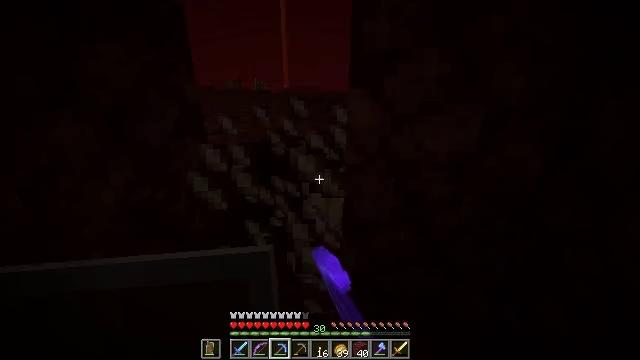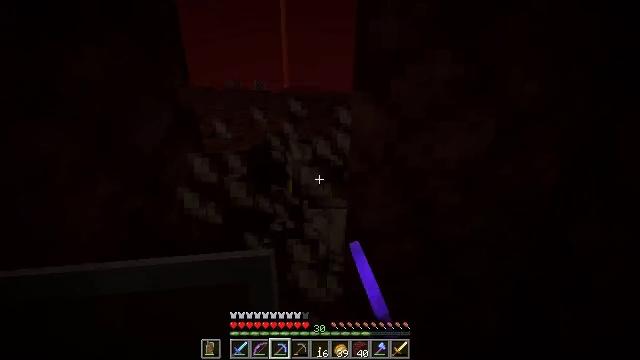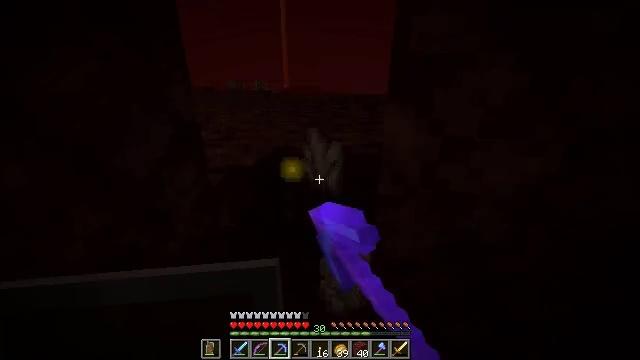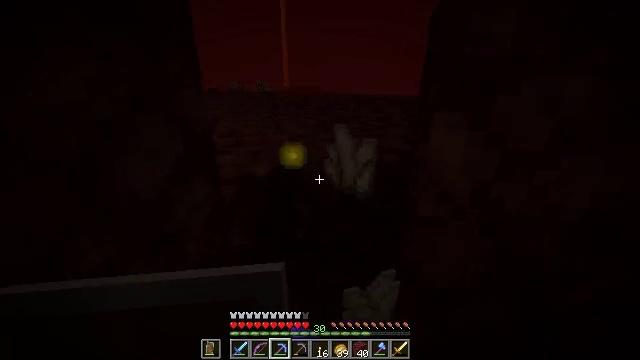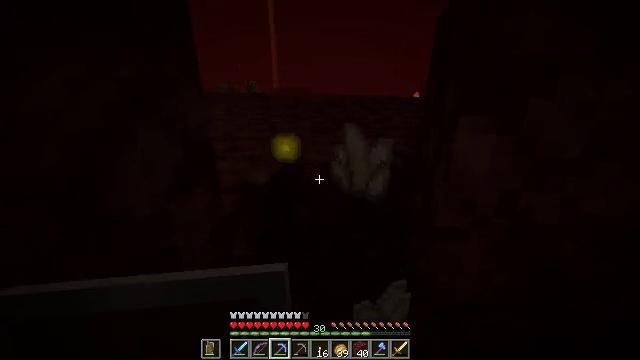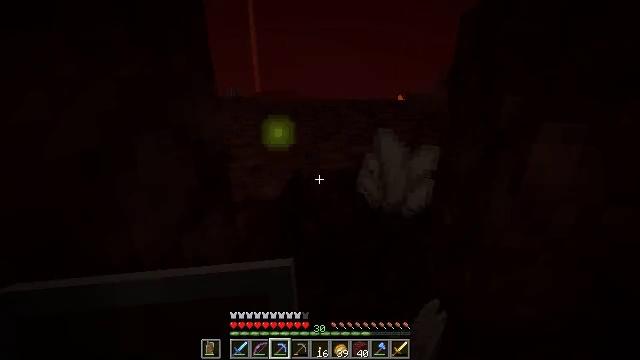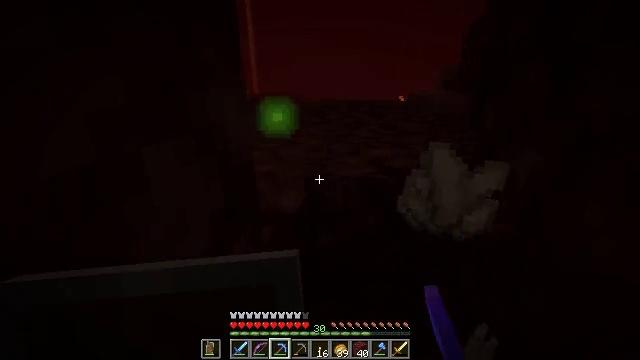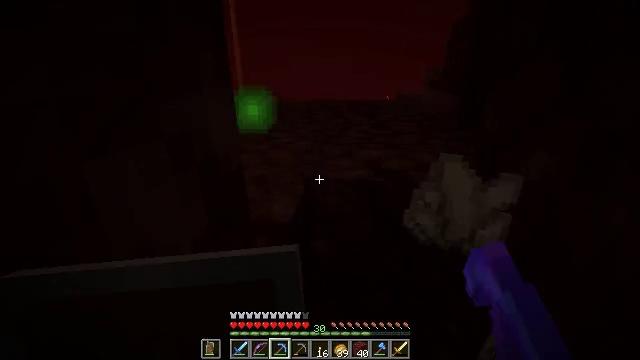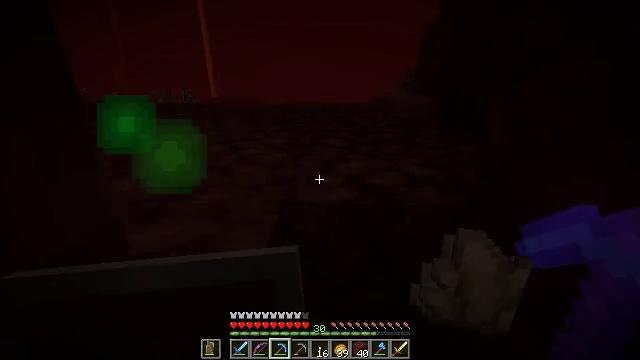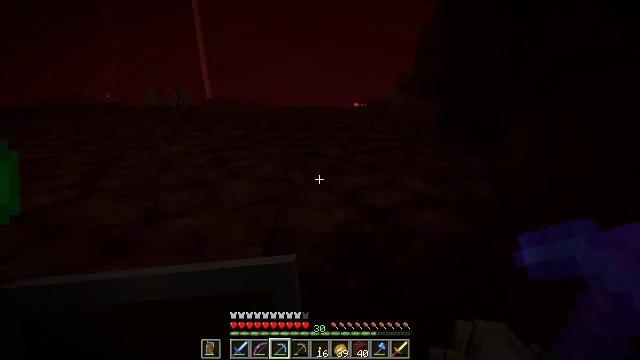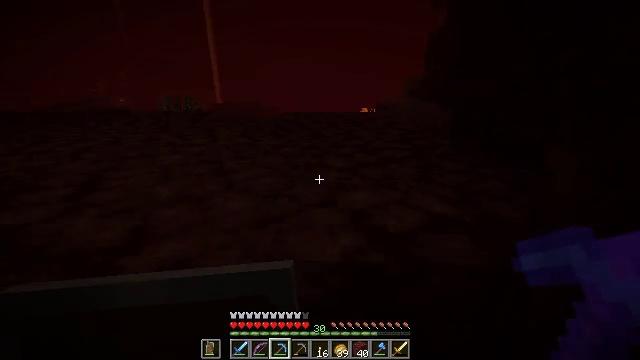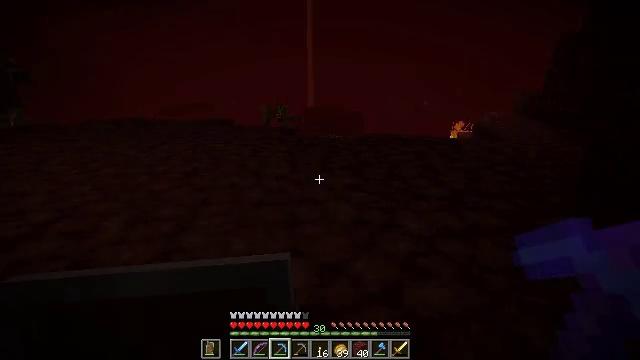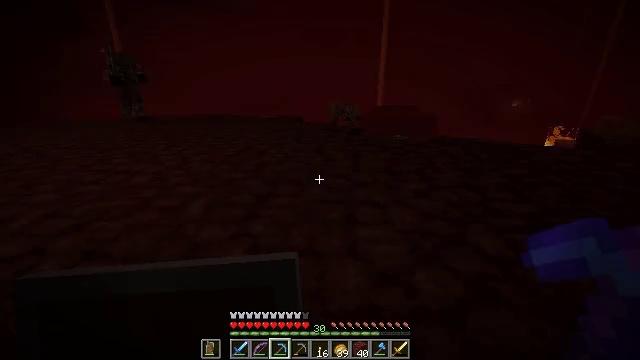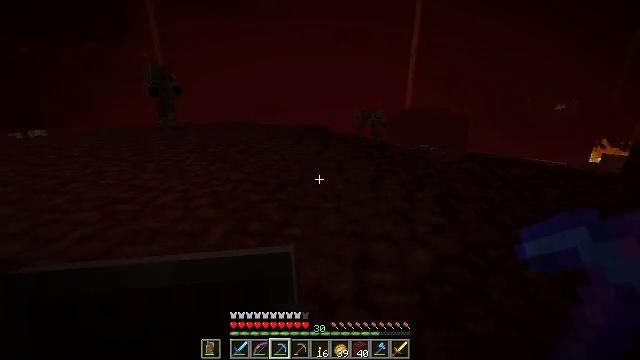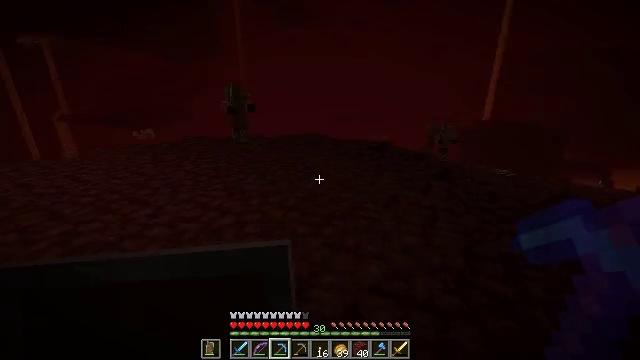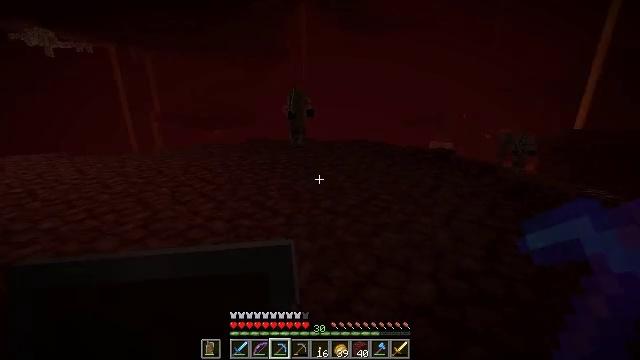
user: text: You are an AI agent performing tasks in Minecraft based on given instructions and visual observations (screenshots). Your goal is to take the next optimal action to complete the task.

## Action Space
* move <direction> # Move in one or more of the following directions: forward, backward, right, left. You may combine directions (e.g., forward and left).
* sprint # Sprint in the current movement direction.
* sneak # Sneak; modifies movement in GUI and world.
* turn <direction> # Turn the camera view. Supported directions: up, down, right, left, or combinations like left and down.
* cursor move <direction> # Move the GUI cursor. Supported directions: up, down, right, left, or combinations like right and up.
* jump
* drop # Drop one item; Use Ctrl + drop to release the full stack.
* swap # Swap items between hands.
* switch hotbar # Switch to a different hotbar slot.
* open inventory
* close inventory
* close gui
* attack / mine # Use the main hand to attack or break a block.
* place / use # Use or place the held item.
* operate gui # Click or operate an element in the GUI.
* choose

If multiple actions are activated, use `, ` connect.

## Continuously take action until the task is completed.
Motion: motion action
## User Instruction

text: Collect the brown mushroom from the forest floor.
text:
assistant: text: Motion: move forward and move left, attack / mine
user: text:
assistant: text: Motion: move forward and move left
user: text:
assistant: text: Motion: move forward and move left
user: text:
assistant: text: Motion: move forward and move left, turn right
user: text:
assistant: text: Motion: move forward and move left, turn right
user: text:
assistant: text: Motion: move forward
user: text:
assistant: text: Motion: move forward, turn right
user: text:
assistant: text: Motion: move forward, turn right
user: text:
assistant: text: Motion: move forward
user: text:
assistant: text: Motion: move forward, turn left and up
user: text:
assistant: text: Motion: move forward, turn left, jump
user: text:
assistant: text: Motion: move forward, turn left, jump
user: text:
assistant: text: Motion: move forward, turn left, jump
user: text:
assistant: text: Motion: move forward, turn left and up, jump
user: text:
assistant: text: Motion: move forward, turn left
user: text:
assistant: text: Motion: move forward, turn left
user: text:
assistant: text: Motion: move forward
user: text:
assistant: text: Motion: move forward, turn left
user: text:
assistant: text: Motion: move forward, turn left
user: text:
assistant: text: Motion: move forward
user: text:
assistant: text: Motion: move forward
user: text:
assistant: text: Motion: move forward, turn right
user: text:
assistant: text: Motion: move forward
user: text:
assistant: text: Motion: move forward
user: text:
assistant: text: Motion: move forward, turn left and up
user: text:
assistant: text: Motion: move forward, turn left and up
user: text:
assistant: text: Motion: move forward, turn left and up
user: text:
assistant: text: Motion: move forward, turn left and up
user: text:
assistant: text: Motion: move forward
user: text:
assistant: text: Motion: move forward